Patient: sex F, age 68
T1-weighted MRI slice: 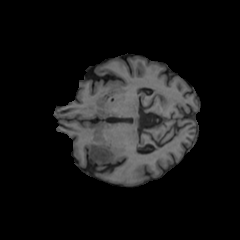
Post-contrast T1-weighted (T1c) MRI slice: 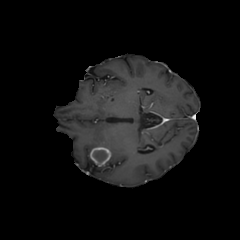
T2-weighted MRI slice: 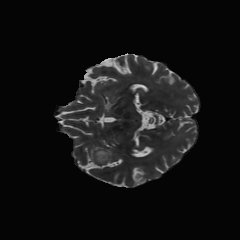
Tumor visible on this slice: yes
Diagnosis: Glioblastoma, IDH-wildtype
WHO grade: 4